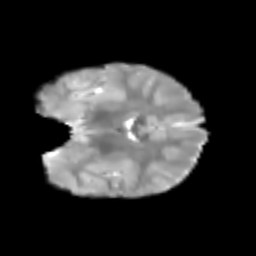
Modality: T2w
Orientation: coronal
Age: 6
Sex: female
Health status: healthy